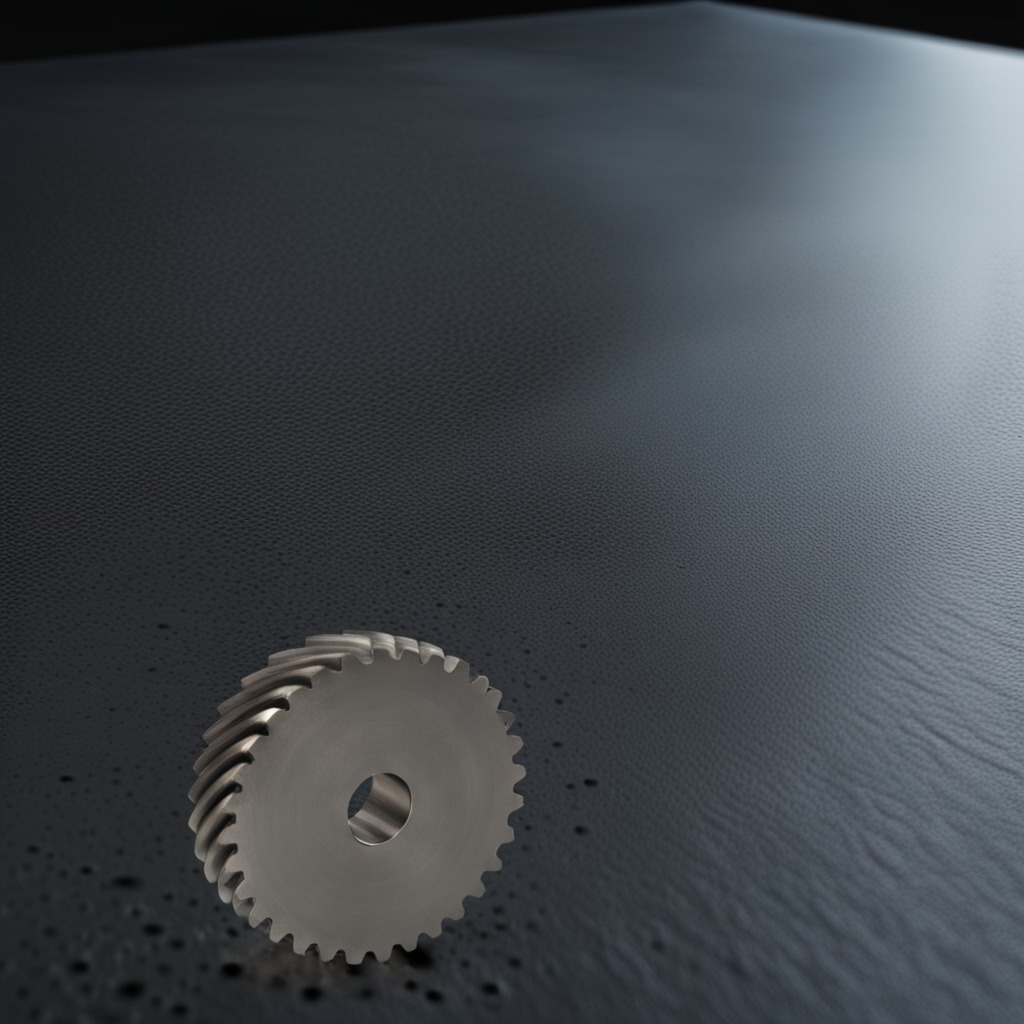
A steel gear with teeth is lying on a clean granite table inside a workshop at night.